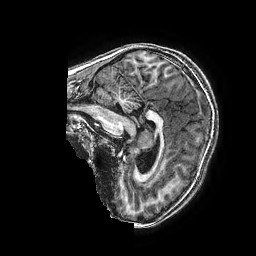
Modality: T1w
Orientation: sagittal
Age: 9
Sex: female
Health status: ill
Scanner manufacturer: ge
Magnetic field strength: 3 T
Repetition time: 0.00766 s
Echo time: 0.003476 s